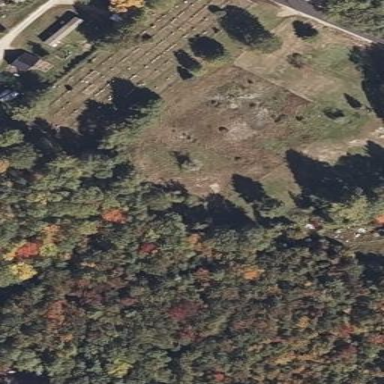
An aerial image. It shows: Cemetery.